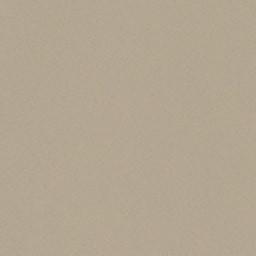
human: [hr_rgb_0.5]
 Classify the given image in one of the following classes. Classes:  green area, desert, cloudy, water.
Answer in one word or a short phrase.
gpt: desert